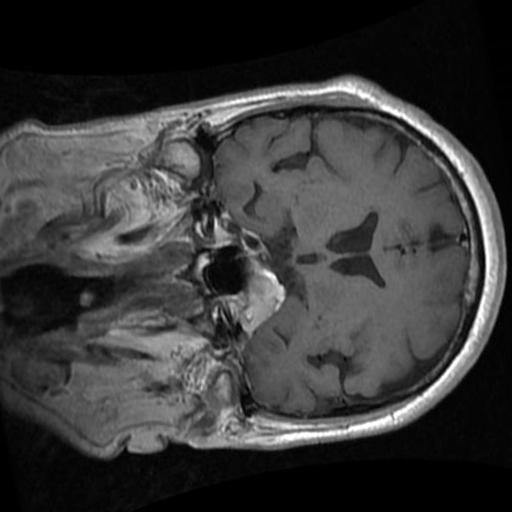
Label: brain_menin